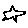
Label: star